Field crop: maize
Growth stage: 2
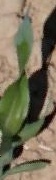
Species: maize